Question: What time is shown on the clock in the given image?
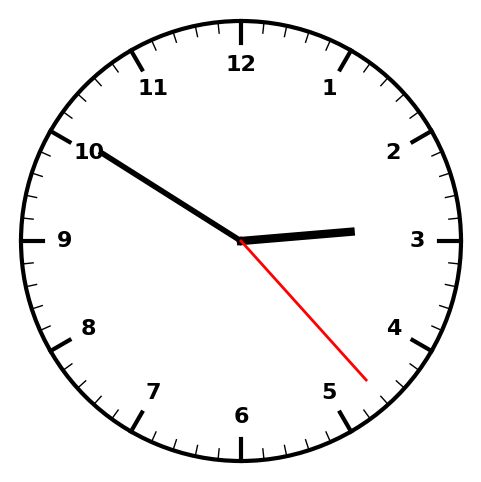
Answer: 02:50:23